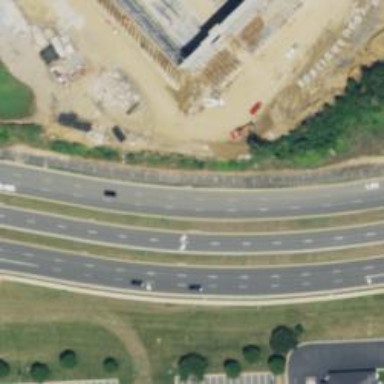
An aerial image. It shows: Secondary link road with asphalt surface.